Question: I am looking to alter an existing iOS application so that instead of using multi-touch gestures to size and rotate images (two-finger pinch/zoom and twist), I want there to be a handle on all four corners of the image and one at the top so that the user can grab one of the handles to re-size or rotate.
I have been researching the topic but am unable to find anything pointing me in the right direction.
See this image for an example of what I'm talking about-

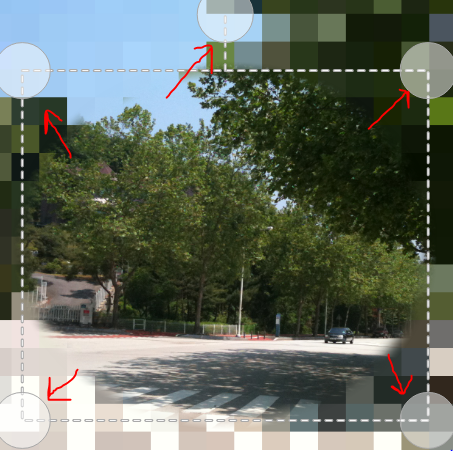
Answer: I'm assuming that because you're starting with a app that already has working pinch-zoom and twist gestures that your question is merely how to show those translucent circles for the handles. I'd be inclined to create 'UIView' subclass that draws the circle, like so:
'''
@implementation HandleView
- (id)initWithFrame:(CGRect)frame
{
self = [super initWithFrame:frame];
if (self) {
self.backgroundColor = [UIColor clearColor];
self.userInteractionEnabled = YES;
}
return self;
}
- (void)drawRect:(CGRect)rect
{
CGContextRef context = UIGraphicsGetCurrentContext();
CGContextAddEllipseInRect(context, rect);
CGContextSetFillColorWithColor(context, [[UIColor colorWithWhite:1.0 alpha:0.5] CGColor]); // white translucent
CGContextSetStrokeColorWithColor(context, [[UIColor colorWithWhite:0.25 alpha:0.5] CGColor]); // dark gray translucent
CGContextSetLineWidth(context, 1.0);
CGContextDrawPath(context, kCGPathEOFillStroke); // draw both fill and stroke
}
@end
'''
You could achieve the same effect with 'CAShapeLayer' layers, too, if you didn't want to write your own 'drawRect' with Core Graphics calls like I did above. But the idea would be the same.
Your view controller can then add those five views and add gesture recognizers for them, like so:
'''
HandleView *handleView = [[HandleView alloc] initWithFrame:CGRectMake(50, 50, 50, 50)];
[self.view addSubview:handleView];
UIPanGestureRecognizer *pan = [[UIPanGestureRecognizer alloc] initWithTarget:self action:@selector(handlePan:)];
[handleView addGestureRecognizer:pan];
'''
Just repeat that for each of the handles you want on the screen. and then write your gesture recognizer to do whatever you want (e.g. move the bounding rectangle, move the appropriate handles, etc.).